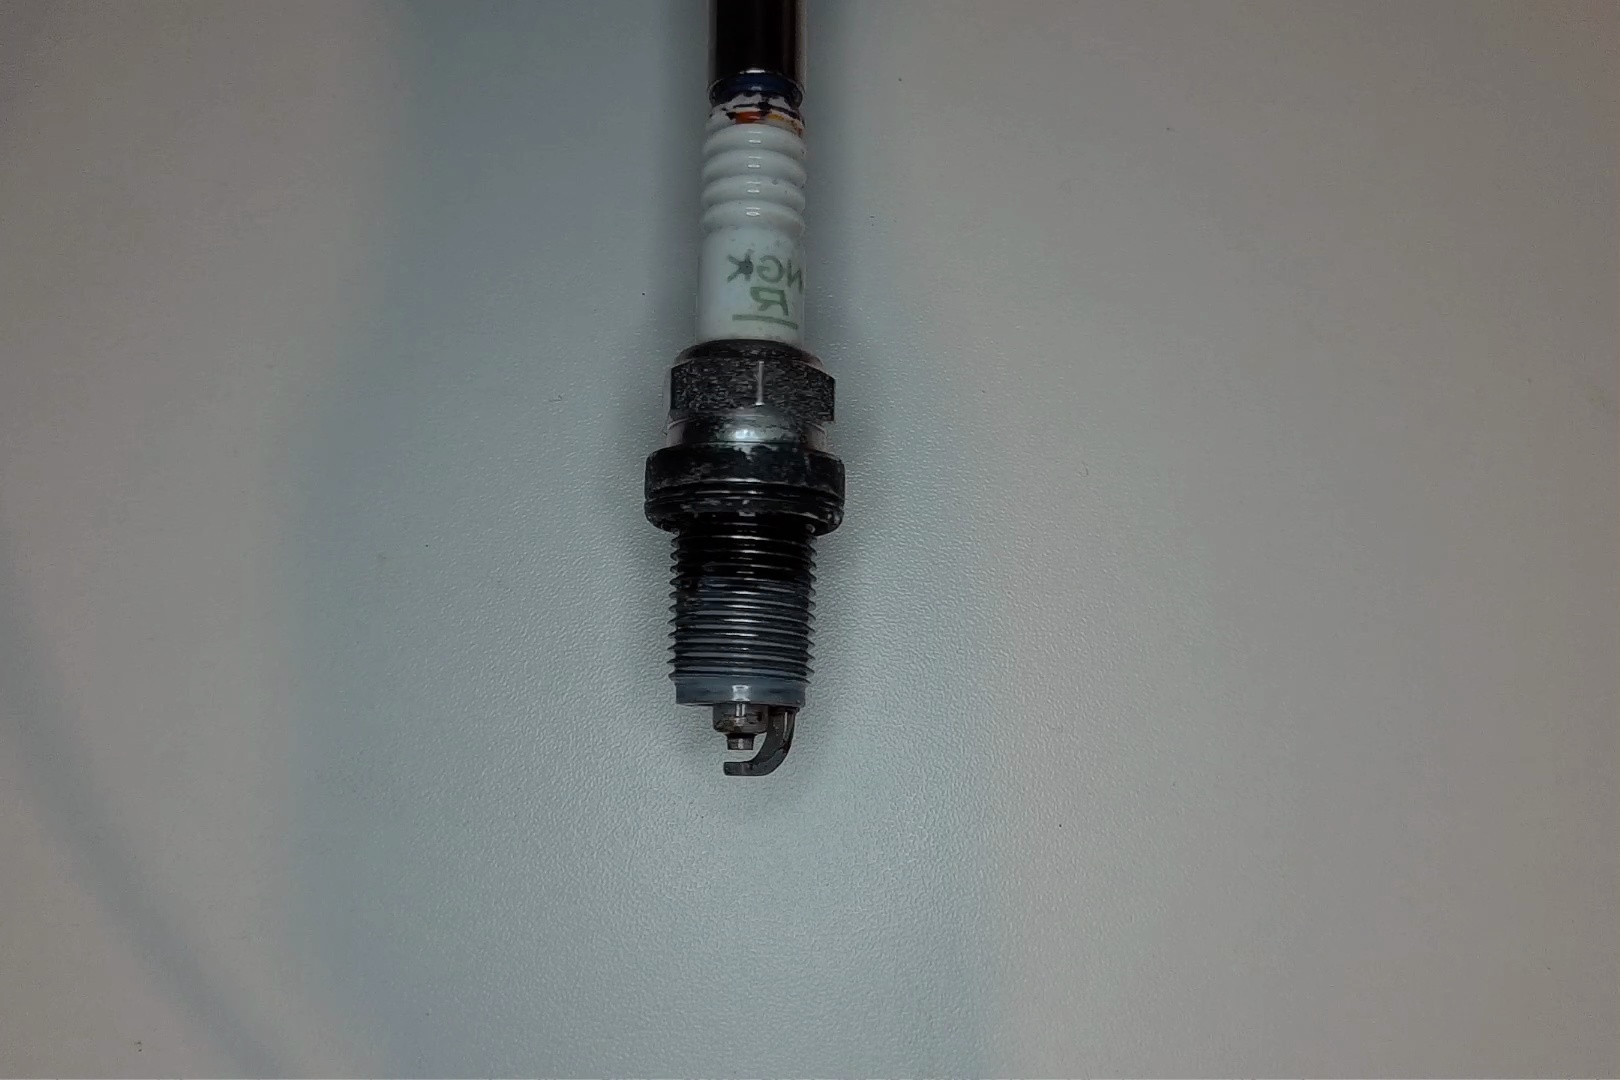
Label: anomaly